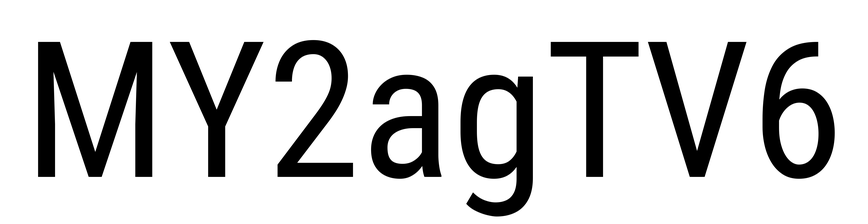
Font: Roboto_Condensed_Regular